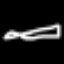
Label: pencil